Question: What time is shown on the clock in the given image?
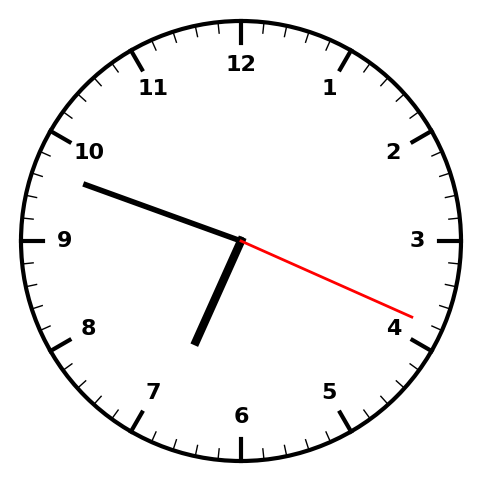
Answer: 06:48:19